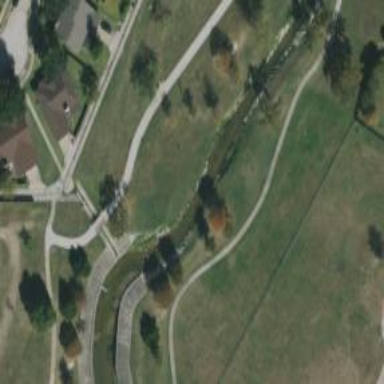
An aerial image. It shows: Disc golf hole.